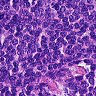
Metastatic tissue present: no